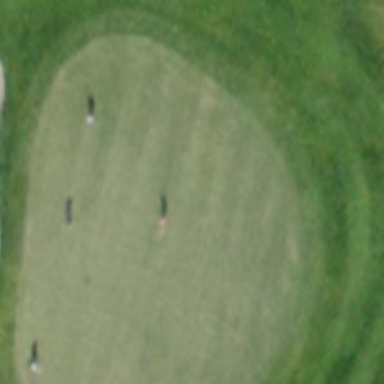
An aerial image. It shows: Golf green.